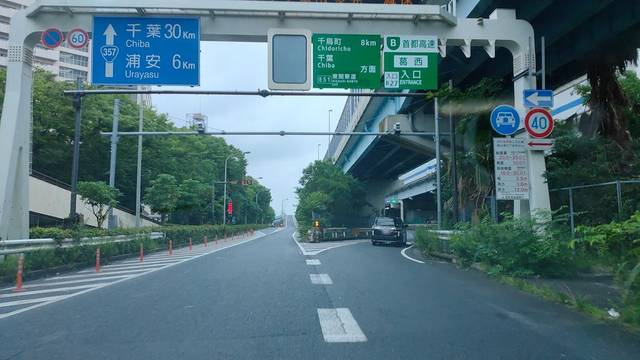
Region: Japan
Coordinates: 35.643, 139.868